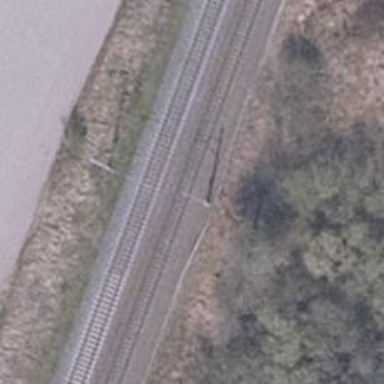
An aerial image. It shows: Milestone along the railway with catenary mast.